Question: I think the title describes the problem. I have already followed <URL> , added appcompat as a library in my project.But still getting this error. What can I do?

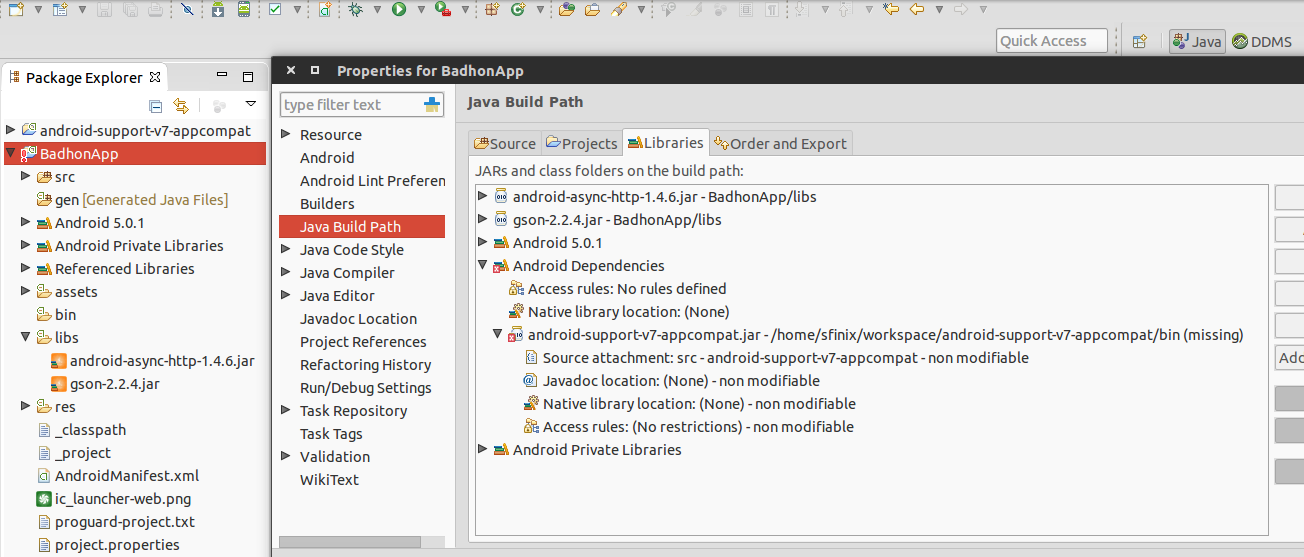
Answer: I have found solution to this problem. I am giving it here. May be it will help somebody.
In my project I needed appcomat_v7 support library. I added appcompat_v7 support library correctly as <URL> error. I have installed JDK 1.8.
Then clean & build appcompat. This time appcompat_v7.jar was created. Then clean & build my project. And it worked!